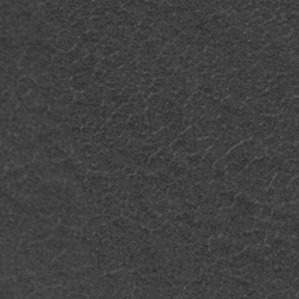
Label: frost